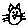
Label: cat